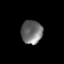
Tissue: skin
Cell type: Epithelial cells
Senescence score: 0.245
Nuclear area (px): 489
Mean DAPI intensity: 111.029